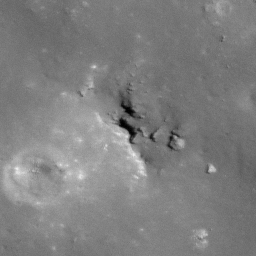
Pit: Copernicus 8
Host crater: Copernicus
Host type: impact_melt
Lunar coordinates: latitude 10.146, longitude 339.937